Aerial crown-view tile of a tropical tree (Barro Colorado Island, Panama), acquired 20250715:
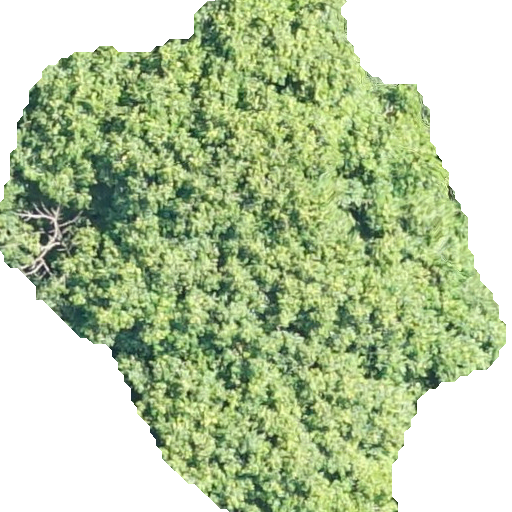
Species: Guarea guidonia
GBIF accepted scientific name: Guarea guidonia
Crown area: 273.725 m²